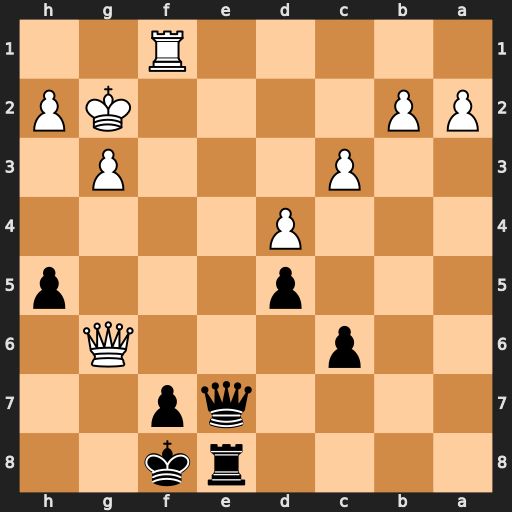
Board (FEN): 4rk2/4qp2/2p3Q1/3p3p/3P4/2P3P1/PP4KP/5R2
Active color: b
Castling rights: -
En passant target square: -
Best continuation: Qe2+ Kg1 Qxf1+ Kxf1 fxg6